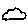
Label: cloud